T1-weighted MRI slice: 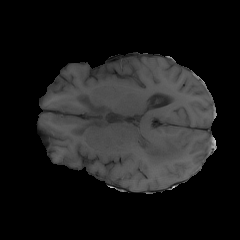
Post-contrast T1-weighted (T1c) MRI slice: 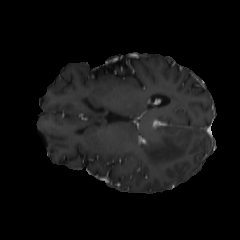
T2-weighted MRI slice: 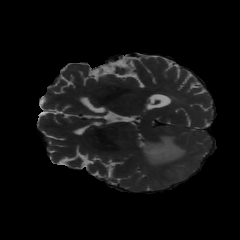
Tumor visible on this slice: yes